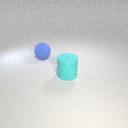
large cyan rubber cylinder in front of large blue rubber sphere